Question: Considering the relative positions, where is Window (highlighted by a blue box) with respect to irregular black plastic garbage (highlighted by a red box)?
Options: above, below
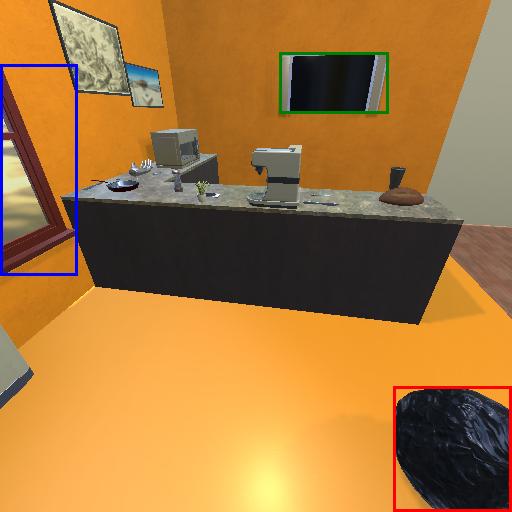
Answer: above